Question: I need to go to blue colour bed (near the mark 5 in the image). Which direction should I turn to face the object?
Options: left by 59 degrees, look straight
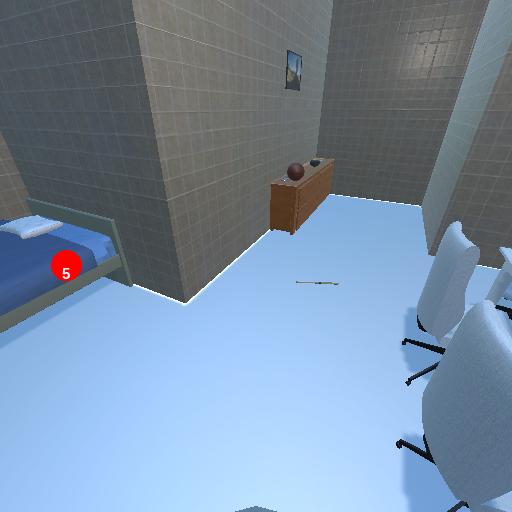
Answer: left by 59 degrees